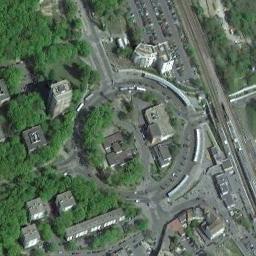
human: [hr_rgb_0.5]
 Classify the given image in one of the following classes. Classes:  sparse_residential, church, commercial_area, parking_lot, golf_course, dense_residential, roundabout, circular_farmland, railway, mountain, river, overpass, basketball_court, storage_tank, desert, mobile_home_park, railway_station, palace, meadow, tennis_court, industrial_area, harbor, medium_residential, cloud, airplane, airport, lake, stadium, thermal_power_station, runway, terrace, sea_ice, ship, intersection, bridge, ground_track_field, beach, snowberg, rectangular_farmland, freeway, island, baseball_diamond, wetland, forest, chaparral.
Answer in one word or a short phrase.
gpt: roundabout